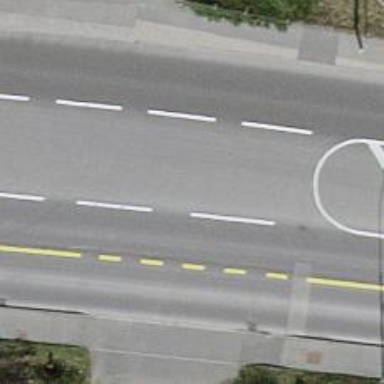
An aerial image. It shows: Asphalt road with lanes dedicated to buses and shared with cyclists on the left side. The road is classified as primary highway.